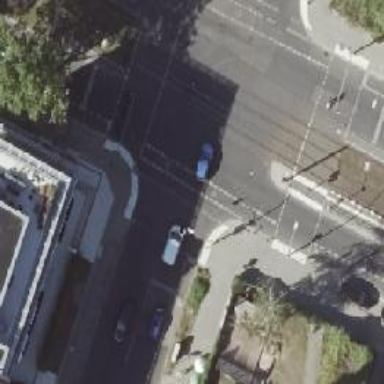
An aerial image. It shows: Crossing with traffic signals.